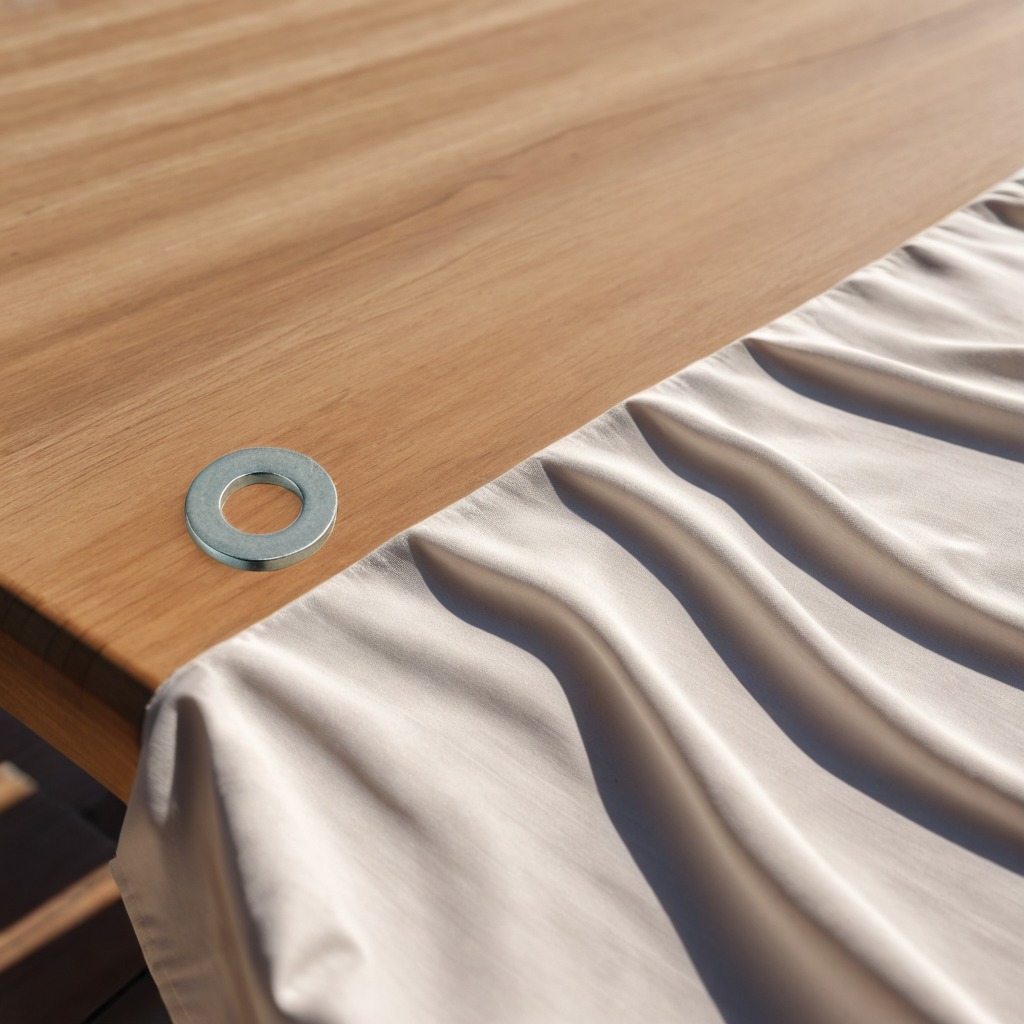
A flat metal washer is lying on a wooden table.